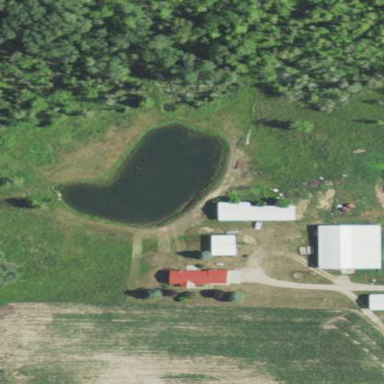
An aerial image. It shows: Pond surrounded by natural water.